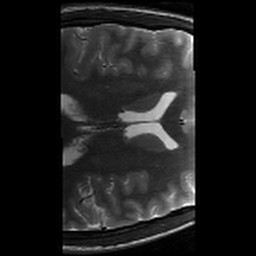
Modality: T2w
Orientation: axial
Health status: healthy
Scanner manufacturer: siemens
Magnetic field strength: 3 T
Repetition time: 8.02 s
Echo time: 0.08 s